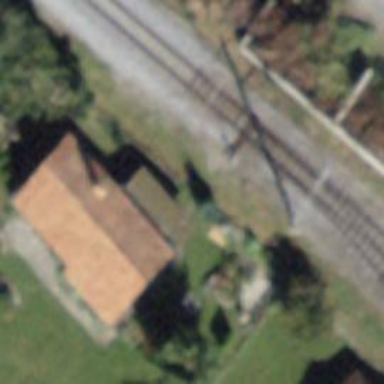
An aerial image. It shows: Railway switch.